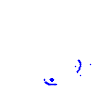
Particle: proton